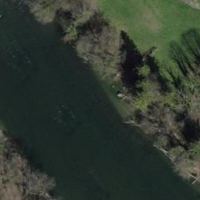
EUNIS habitat code: 15
Species observed at this site:
Ajuga reptans